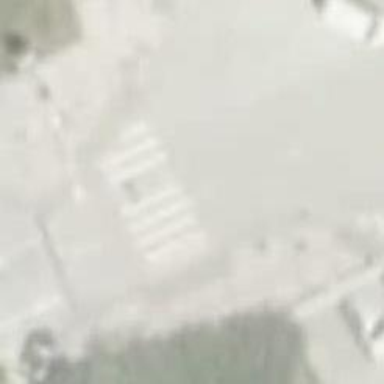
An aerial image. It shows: Uncontrolled zebra crossing with traffic-calming table.